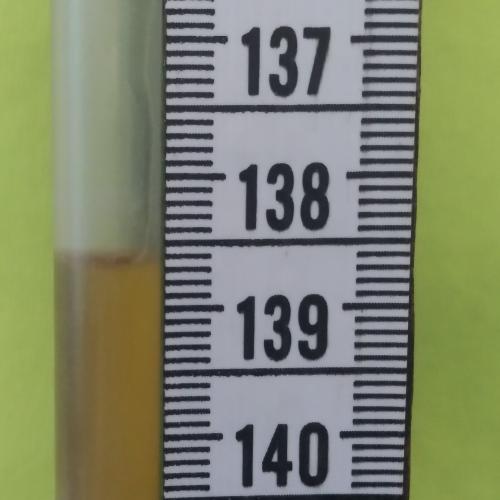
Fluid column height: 138.6 cm